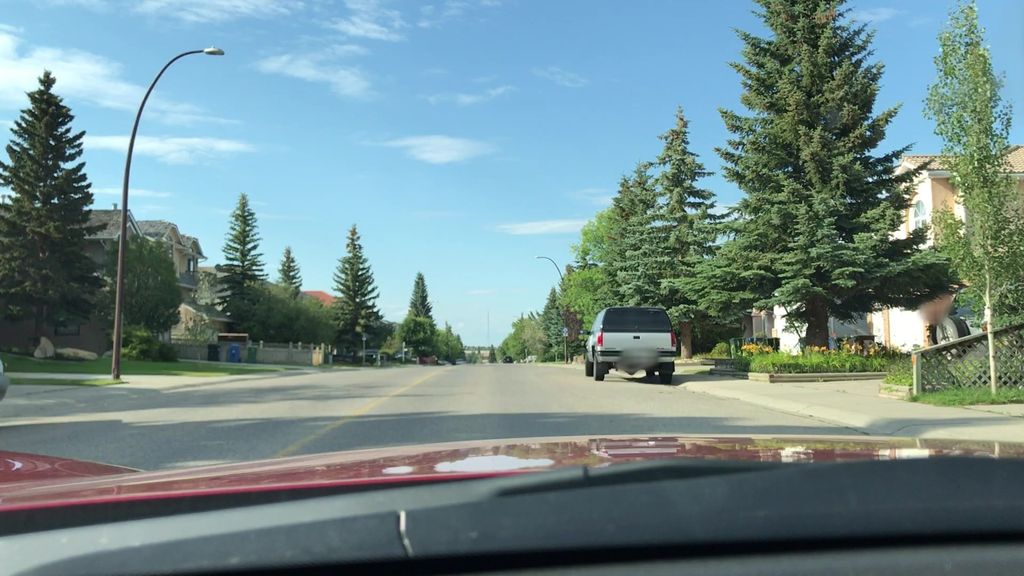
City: calgary